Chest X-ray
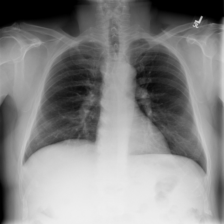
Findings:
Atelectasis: negative
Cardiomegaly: negative
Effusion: negative
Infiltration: negative
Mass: negative
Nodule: negative
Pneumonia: negative
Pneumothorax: negative
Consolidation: negative
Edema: negative
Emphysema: negative
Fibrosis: negative
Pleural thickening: negative
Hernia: negative